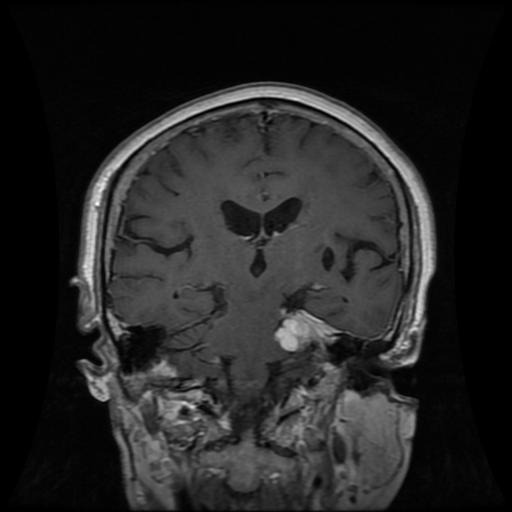
Label: meningioma